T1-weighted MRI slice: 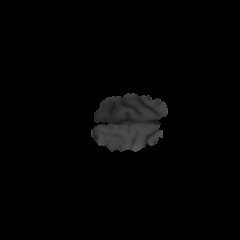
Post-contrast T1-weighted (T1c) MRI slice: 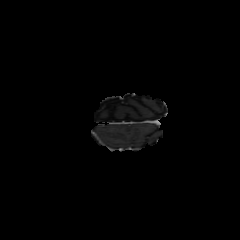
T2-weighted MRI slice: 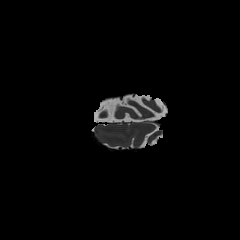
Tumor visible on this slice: no